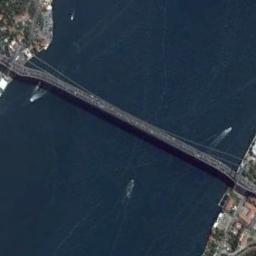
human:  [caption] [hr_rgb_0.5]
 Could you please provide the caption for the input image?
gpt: Most of the area the bridge crosses is bare land .

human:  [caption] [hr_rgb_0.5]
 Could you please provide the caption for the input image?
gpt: A bridge is over the river with some buildings beside .

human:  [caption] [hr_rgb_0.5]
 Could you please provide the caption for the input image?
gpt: A slender, Straight bridge connects the land on both sides of the blue-blue river  There are many buildings on the land .

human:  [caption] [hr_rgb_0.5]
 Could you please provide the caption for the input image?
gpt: A bridge built on a dark blue river and some houses on both sides of the river .

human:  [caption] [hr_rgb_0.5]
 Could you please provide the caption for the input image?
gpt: There are many buildings beside the bridge .